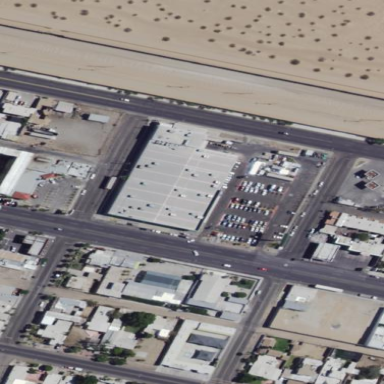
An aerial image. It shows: Supermarket located in building.